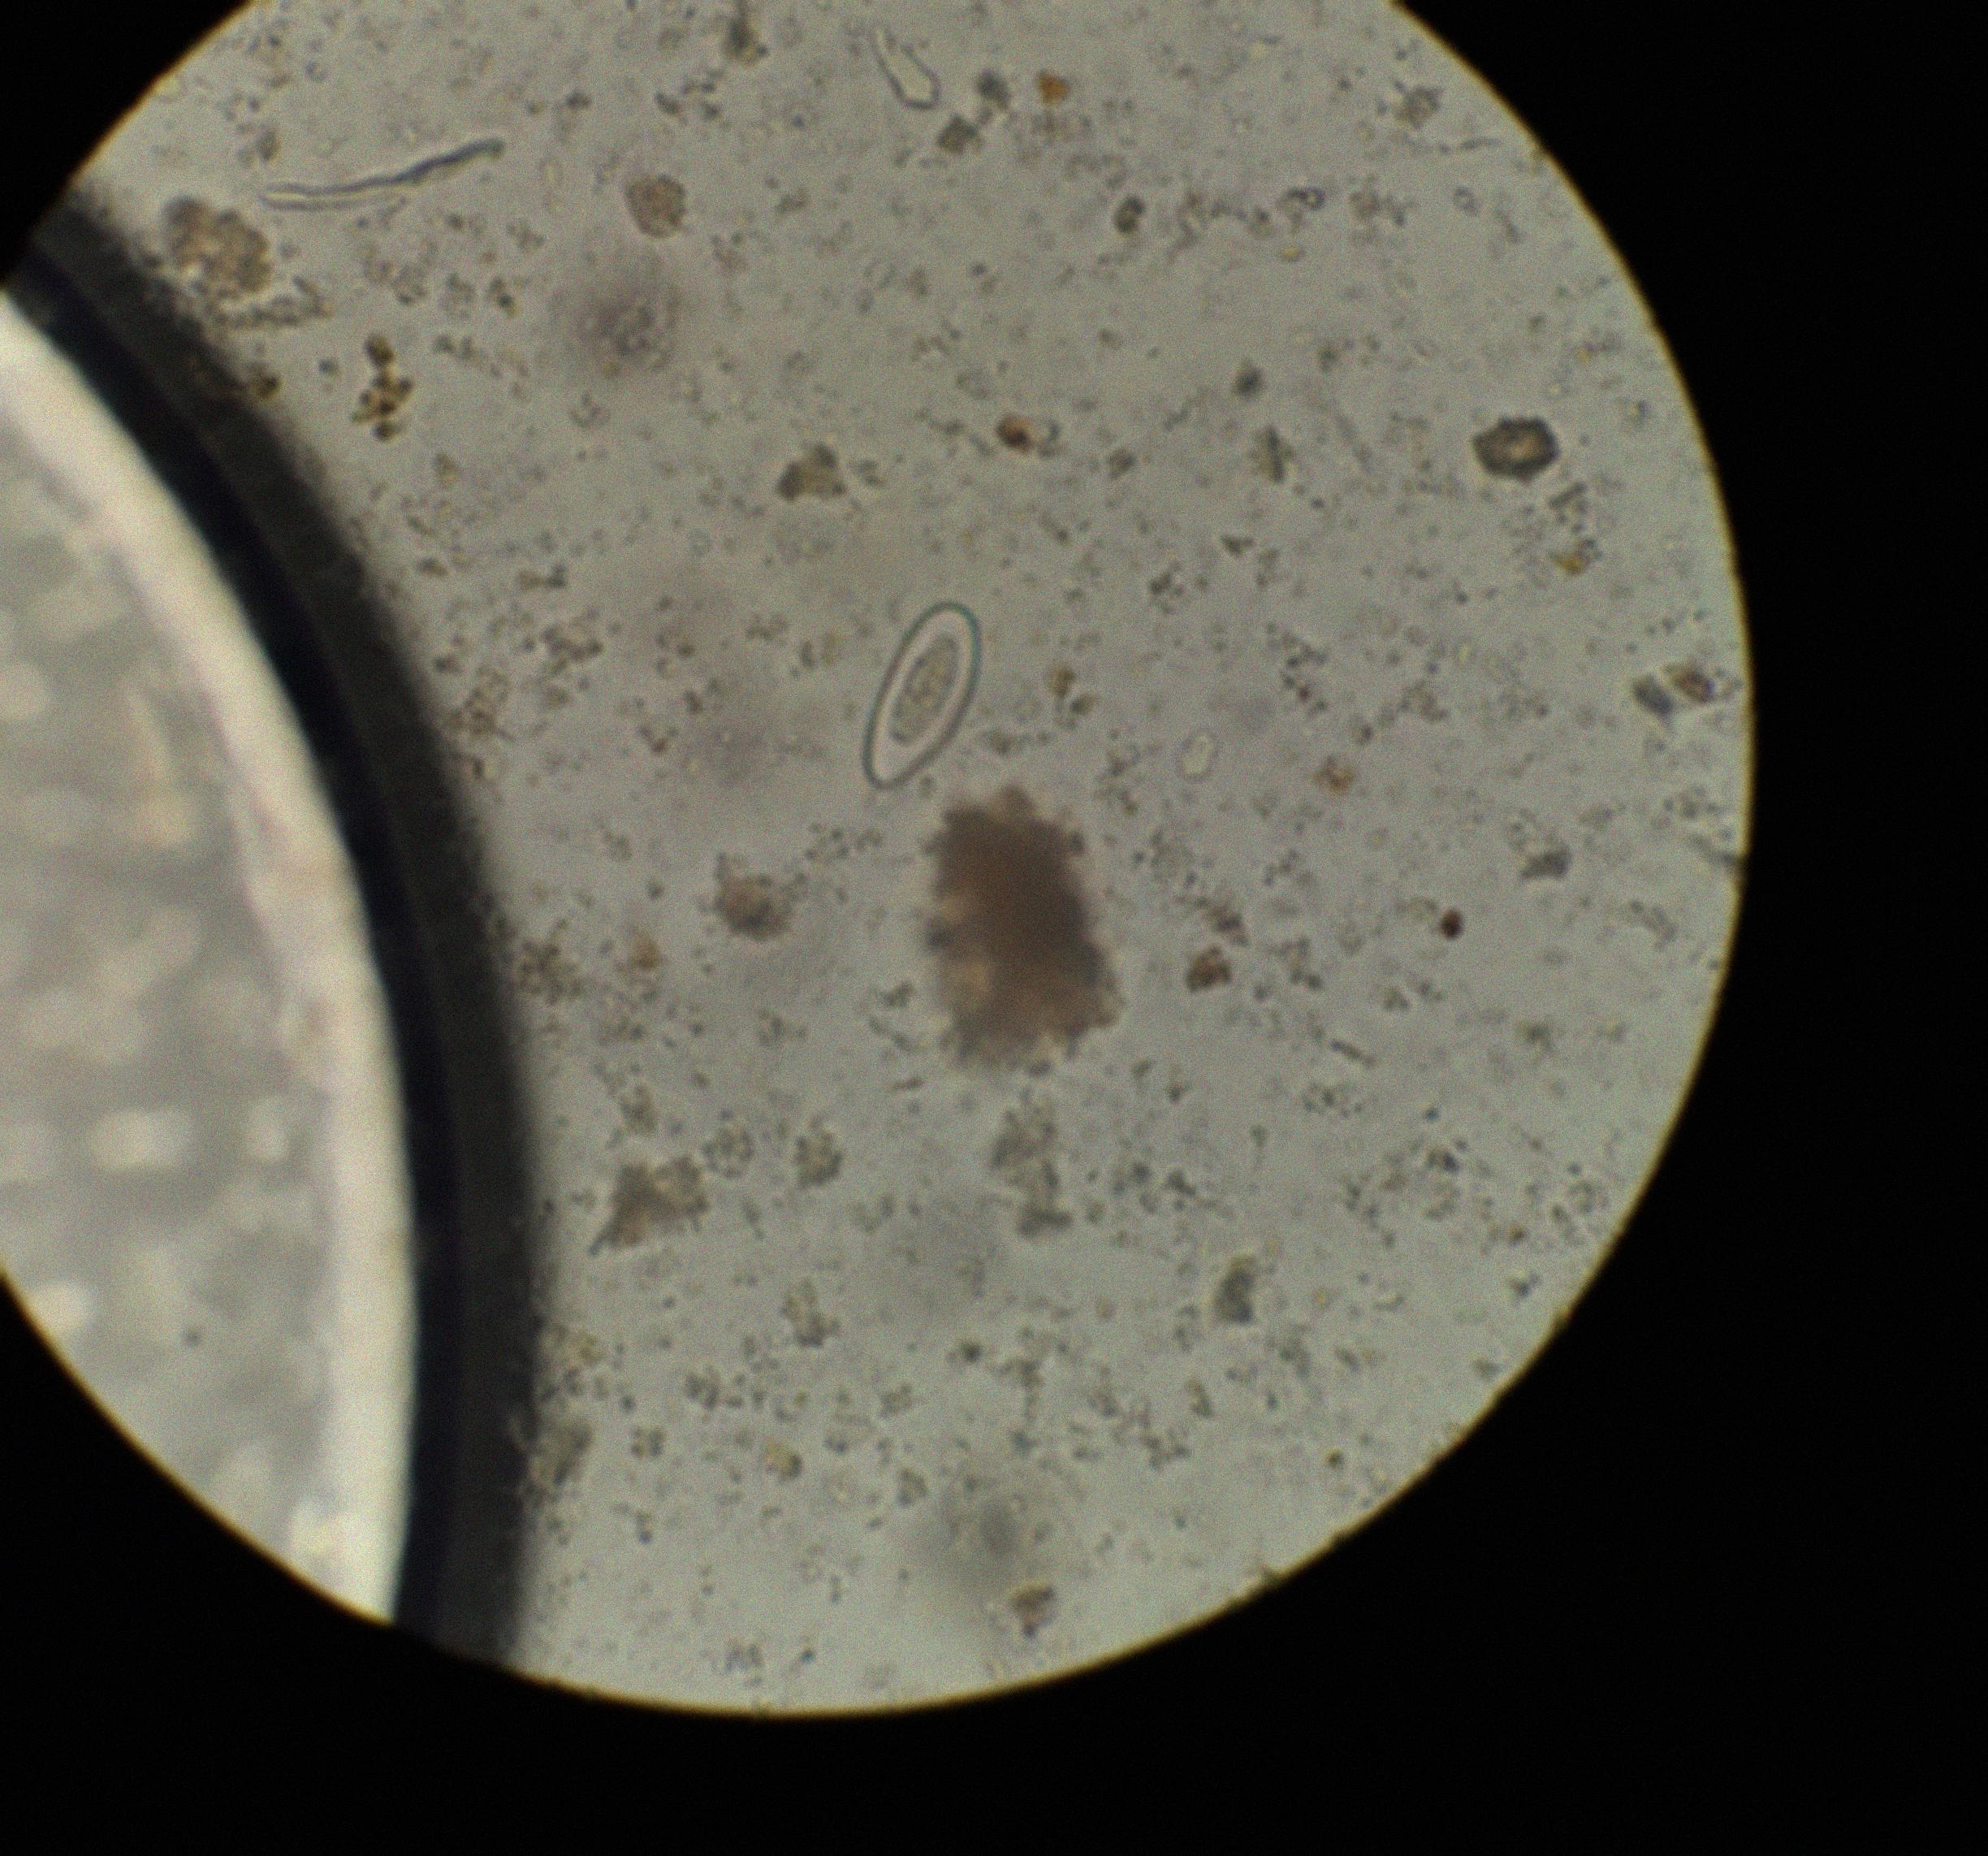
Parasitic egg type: Enterobius vermicularis